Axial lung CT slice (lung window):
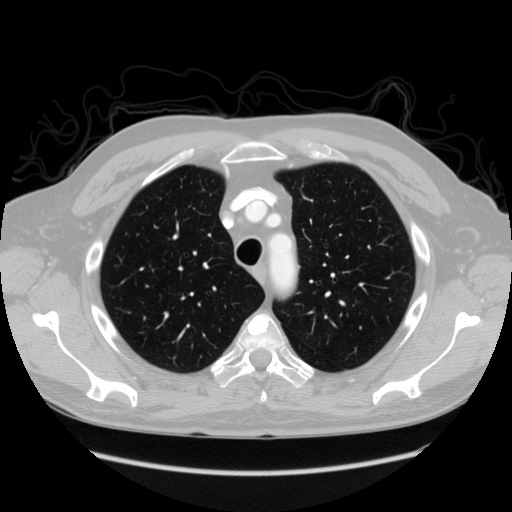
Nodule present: no